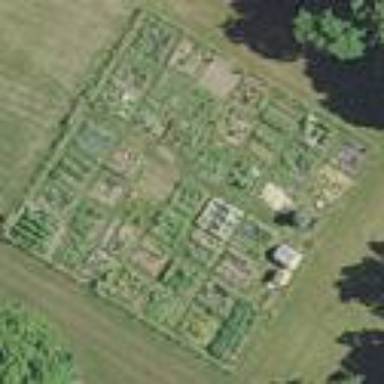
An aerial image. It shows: Area designated for allotments.